Question: I am reading the Serialization section of a tutorial <URL> .
And I am reviewing the code which .
'''
#include <stdint.h>
uint32_t htonf(float f)
{
uint32_t p;
uint32_t sign;
if (f < 0) { sign = 1; f = -f; }
else { sign = 0; }
p = ((((uint32_t)f)&0x7fff)<<16) | (sign<<31); // whole part and sign
p |= (uint32_t)(((f - (int)f) * 65536.0f))&0xffff; // fraction
return p;
}
float ntohf(uint32_t p)
{
float f = ((p>>16)&0x7fff); // whole part
f += (p&0xffff) / 65536.0f; // fraction
if (((p>>31)&0x1) == 0x1) { f = -f; } // sign bit set
return f;
}
'''
I ran into problems with this line 'p = ((((uint32_t)f)&0x7fff)<<16) | (sign<<31); // whole part and sign' .
According to the original code comments, this line extracts the and , and the next line deals with part.
Then I found an image about how 'float' is represented in memory and started the calculation by hand.
From Wikipedia <URL>:

So I then presumed that == .
But this '(uint32_t)f)&0x7fff)<<16)' is getting the '15bits' of the fraction part, if based on the image above.
Now I get confused, where did I get wrong?
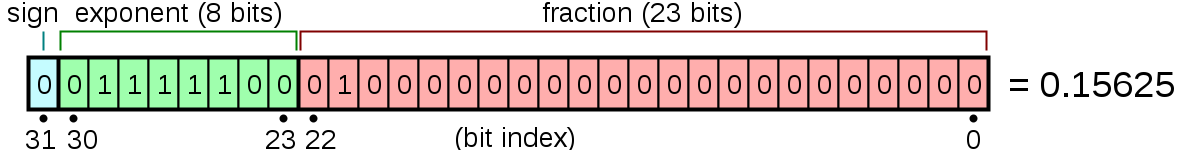
Answer: It's important to realize what this code is . This code does not do anything with the individual bits of a 'float' value. (If it did, it wouldn't be portable and machine-independent, as it claims to be.) And the "portable" string representation it creates is point, not floating point.
For example, if we use this code to convert the number '-123.125', we will get the binary result
'''
10000000011110110010000000000000
'''
or in hexadecimal
'''
807b2000
'''
Now, where did that number '10000000011110110010000000000000' come from? Let's break it up into its sign, whole number, and fractional parts:
'''
1 0000000011<PHONE>0000000
'''
The sign bit is 1 because our original number was negative. '000000001111011' is the 15-bit binary representation of 123. And '0010000000000000' is 8192. Where did 8192 come from? Well, 8192 / 65536 is 0.125, which was our fractional part. (More on this below.)
How did the code do this? Let's walk through it step by step.
(1) Extract sign. That's easy: it's the ordinary test 'if(f < 0)'.
(2) Extract whole-number part. That's also easy: We take our floating-point number 'f', and cast it to type 'unint32_t'. When you convert a floating-point number to an integer in C, the behavior is pretty obvious: it throws away the fractional part and gives you the integer. So if 'f' is 123.125, '(uint32_t)f' is 123.
(3) Extract fraction. Since we've already got the integer part, we can isolate the fraction by starting with the original floating-point number 'f', and subtracting the integer part. That is, 123.125 - 123 = 0.125. Then we multiply the fractional part by 65536, which is 2.
It may not be obvious why we multiplied by 65536 and not some other number. In one sense, it doesn't matter what number you use. The goal here is to take a fractional number 'f' and turn it into two integers 'a' and 'b' such that we can recover the fractional number 'f' again later (although perhaps approximately). The way we're going to recover the fractional number 'f' again later is by computing
'''
a + b / x
'''
where 'x' is, well, some other number. If we chose 1000 for 'x', we'd break 123.125 up into 'a' and 'b' values of 123 and 125. We're choosing 65536, or 2, for 'x' because that lets us make maximal use of the 16 bits we've allocated for the fractional part in our representation. Since 'x' is 65536, 'b' has to be some number we can divide by 65536 in order to get 0.125. So since 'b / 65536 = 0.125', by simple algebra we have 'b = 0.125 * 65536'. Make sense?
Anyway, let's now look at the actual code for performing steps 1, 2, and 3.
'''
if (f < 0) { sign = 1; f = -f; }
'''
Easy peasy. If 'f' is negative, our sign bit will be 1, and we want the rest of the code to operate on the positive version of 'f'.
'''
p = ((((uint32_t)f)&0x7fff)<<16) | (sign<<31);
'''
As mentioned, the important part here is '(uint32_t)f', which just grabs the integer (whole-number) part of 'f'. The bitmask '& 0x7fff' extracts the low-order 15 bits of it, throwing anything else away. (This is since our "portable representation" only allocates 15 bits for the whole-number part, meaning that numbers greater than 2-1 or 32767 can't be represented). The shift '<< 16' moves it into the high half of the eventual 'unint32_t' result, where it belongs. And then '| (sign<<31)' takes the sign bit and puts it in the high-order position where it belongs.
'''
p |= (uint32_t)(((f - (int)f) * 65536.0f))&0xffff; // fraction
'''
Here, '(int)f' recomputes the integer (whole-number) part of 'f', and then 'f - (int)f' extracts the fraction. We multiply it by 65536, as explained above. There may still be a fractional part (even after the multiplication, that is), so we cast to '(uint32_t)' again to throw that away, retaining only the integer part. We can only handle 16 bits of fraction, so we extract those bits (discarding anything else) with '& 0xffff', although this should be unnecessary since we started with a positive fractional number less than 1, and multiplied it by 65536, so we should end up with a positive number less than 65536, i.e. we shouldn't have a number that won't exactly fit in 16 bits. Finally, the 'p |=' operation stuffs these 16 bits we've just computed into the low-order half of 'p', and we're done.
---
Addendum: It may still not be obvious where the number 65536 came from, and why that was used instead of 10000 or some other number. So let's review two key points: we're ultimately dealing with here. Also, in one sense, the number 65536 actually was pretty arbitrary.
At the end of the day, any bit pattern we're working with is "really" just an integer. It's not a character, or a floating-point number, or a pointer -- it's just an integer. If it has N bits, it represents integers from 0 to 2-1.
In the fixed-point representation we're using here, there are three subfields: a 1-bit sign, a 15-bit whole-number part, and a 16-bit fraction part.
The interpretation of the sign and whole-number parts is obvious. But the question is:
And the answer is, we pick a number, almost any number, to divide by. We can call this number a "scaling factor".
We really can pick almost any number. Suppose I chose the number 3467 as my scaling factor. Here is now I would then represent several different fractions as integers:
1/2 - 1734/3467 - 1734
1/3 - 1155/3467 - 1155
0.125 - 433/3467 - 433
So my fractions 1/2, 1/3 , and 0.125 are represented by the integers 1734, 1155, and 433. To recover my original fractions, I just divide by 3467:
1734 - 1734 / 3467 - 0.500144
1155 - 1155 / 3467 - 0.333141
433 - 1734 / 3467 - 0.124891
Obviously I wasn't able to recover my original fractions exactly, but I came pretty close.
The other thing to wonder about is, where does that number 3467 "live"? If you're just looking at the numbers 1734, 1155, and 433, how do you know you're supposed to divide them by 3467? And the answer is, you don't know, at least, not just by looking at them. 3567 would have to be part of the definition of my silly fractional number format; people would just have to know, because I said so, that they had to multiply by 3467 when constructing integers to represent fractions, and divide by 3467 when recovering the original fractions.
And the other thing to look at is what the implications are of choosing various different scaling factors. The first thing is that, since in the end we're going to be using a 16-bit integer for the fractional representation, we absolutely can't use a scaling factor any greater than 65536. If we did, sometimes we'd end up with an integer greater than 65535, and it wouldn't fit in 16 bits. For example, suppose we tried to use a scaling factor of 70000, and suppose we tried to represent the fraction 0.95. Now, 0.95 is equal to 66500/70000, so our integer would be 66500, but that doesn't fit in 16 bits.
On the other hand, it turns out that ideally we don't want to use a number than 65536, either. The smaller a number we use, the more of our 16-bit fractional representation we'll waste. When I chose 3467 in my silly example a little earlier, that meant I would represent fractions from 0/3467 = 0.00000 and 1/3467 = 0.000288 up to 3466/3467 = 0.999711. But I'd never use any of the integers from 3467 through 65536. They'd be wasted, and by not using them, I'd unnecessarily limit the precision of the fractions I could represent.
The "best" (least wasteful) scaling factor to use is 65536, although there's one other consideration, namely, which fractions do you want to be able to represent exactly? When I used 3467 as my scaling factor, I couldn't represent any of my test numbers 1/2, 1/3 , or 0.125 exactly. If we use 65536 as the scaling factor, it turns out that we can represent fractions involving small powers of two exactly -- that is, halves, quarters, eights, sixteenths, etc. -- but not any other fractions, and in particular not most of the decimal fractions like 0.1. If we wanted to be able to represent decimal fractions exactly, we would have to use a scaling factor that was a power of 10. The largest power of 10 that will fit in 16 bits is 10000, and that would indeed let us exactly represent decimal fractions as small as 0.00001, although we'd waste about 5/6 (or 85%) of our 16-bit fractional range.
So if we wanted to represent decimal fractions exactly, without wasting precision, the inescapable conclusion is that we should not have allocated 16 bits for our fraction field in the first place. Better choices would have been 10 bits (ideal scaling factor 1024, we'd use 1000, wasting only 2%) or 20 bits (ideal scaling factor <PHONE>, we'd use <PHONE>, wasting about 5%).